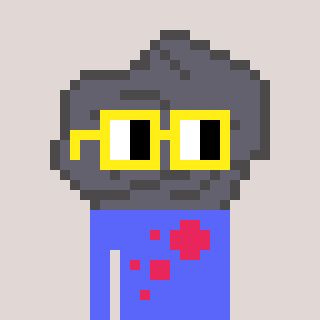
a pixel art character with square yellow glasses, a rock-shaped head and a purple-colored body on a warm background